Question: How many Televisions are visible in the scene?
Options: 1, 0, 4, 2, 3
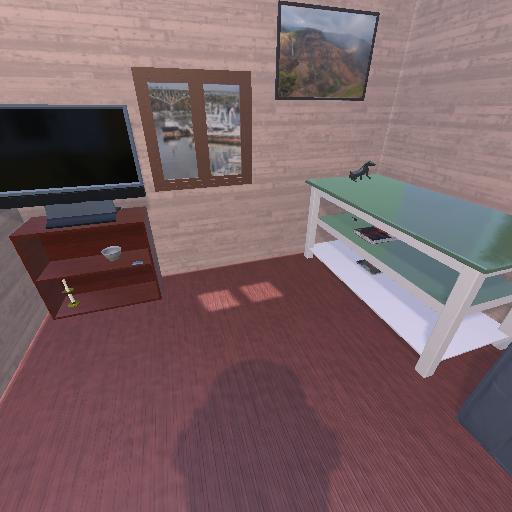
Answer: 1